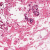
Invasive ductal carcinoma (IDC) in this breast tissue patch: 0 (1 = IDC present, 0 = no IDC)